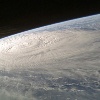
Label: cloud